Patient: sex F, age 52
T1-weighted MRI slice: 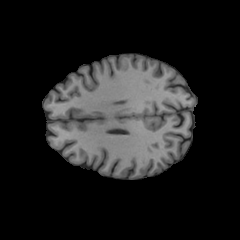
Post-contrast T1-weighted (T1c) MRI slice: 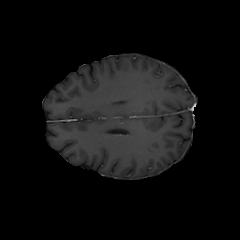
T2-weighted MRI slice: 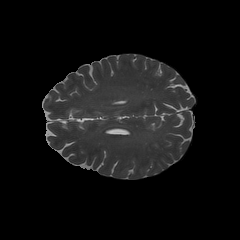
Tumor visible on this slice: no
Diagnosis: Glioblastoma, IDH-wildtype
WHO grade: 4